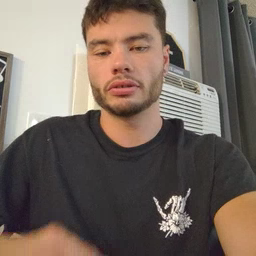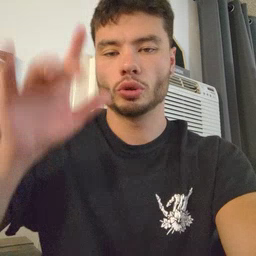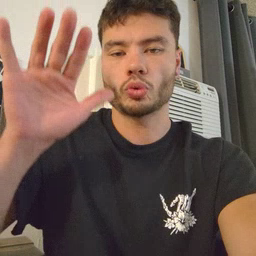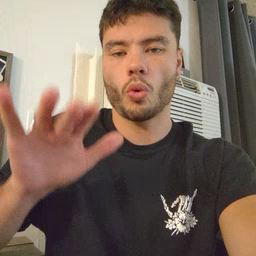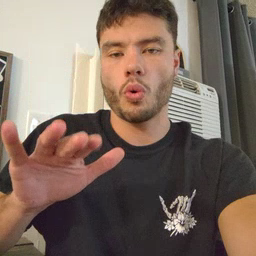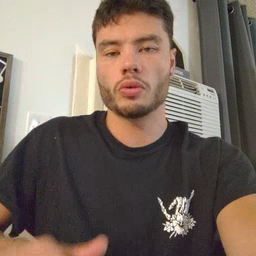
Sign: snow